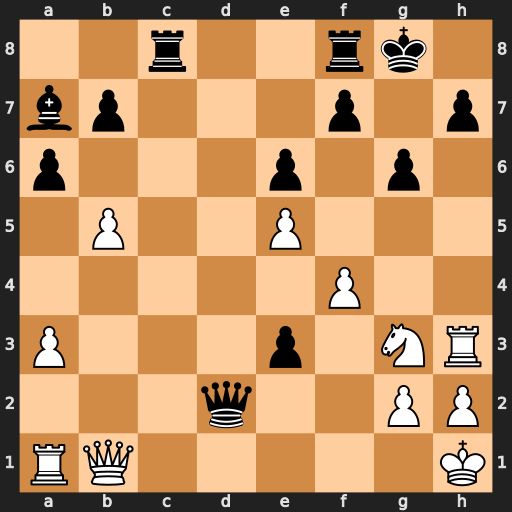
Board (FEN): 2r2rk1/bp3p1p/p3p1p1/1P2P3/5P2/P3p1NR/3q2PP/RQ5K
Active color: w
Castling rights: -
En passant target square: -
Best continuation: Ne4 Qd8 Nf6+ Qxf6 exf6